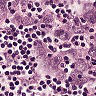
Metastatic tissue present: yes